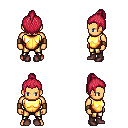
a pixel art fantasy rpg character, male body template, human, tanned skin, gold chest armor, gold greaves, ruby red short topknot hairstyle, leather bracers, maroon shoes, four views (front, back, left, right), 2x2 character sprite sheet, small pixel art, hard edges, no anti-aliasing